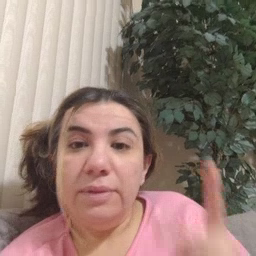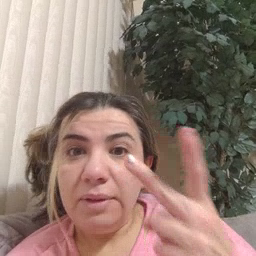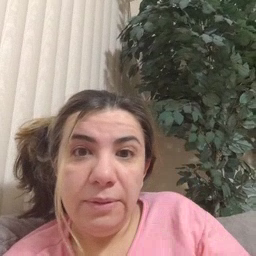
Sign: see